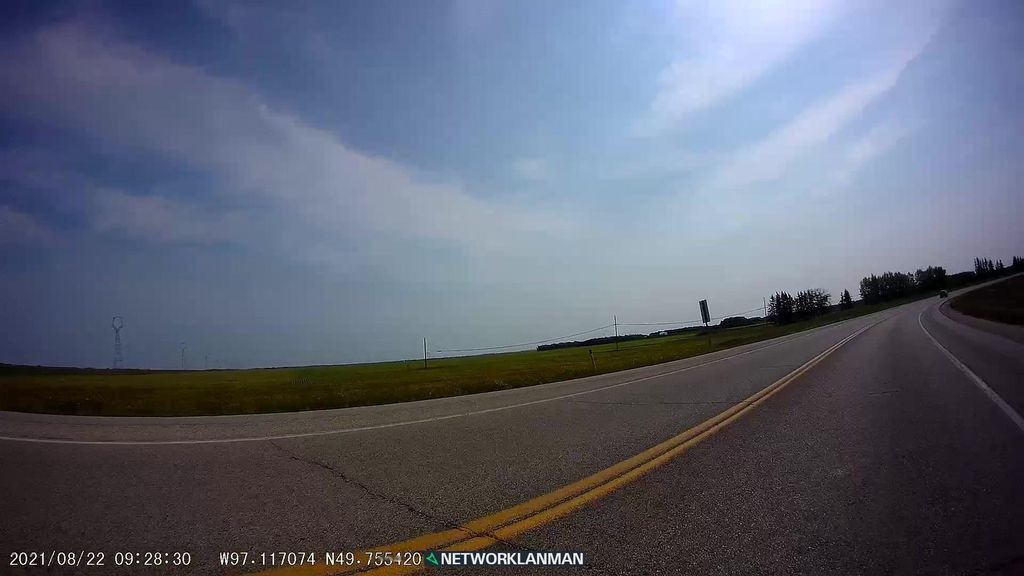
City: winnipeg